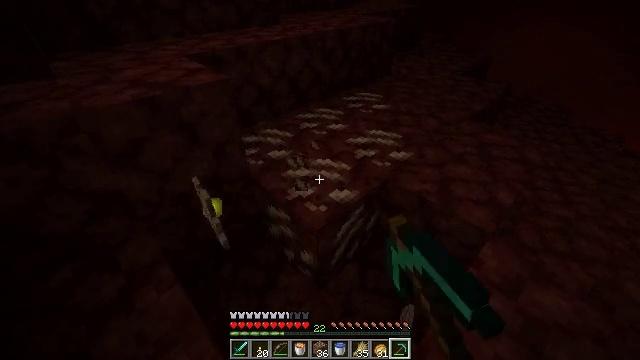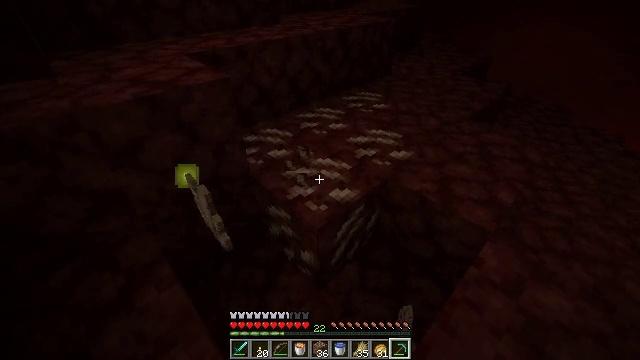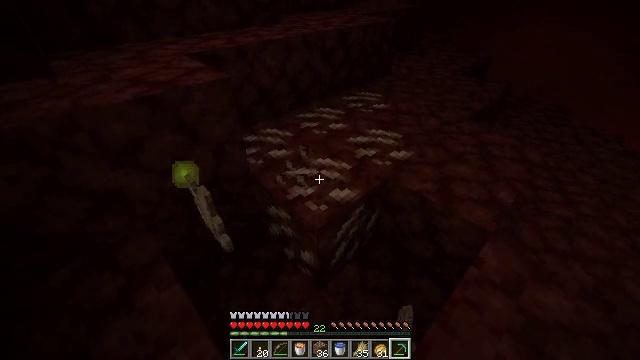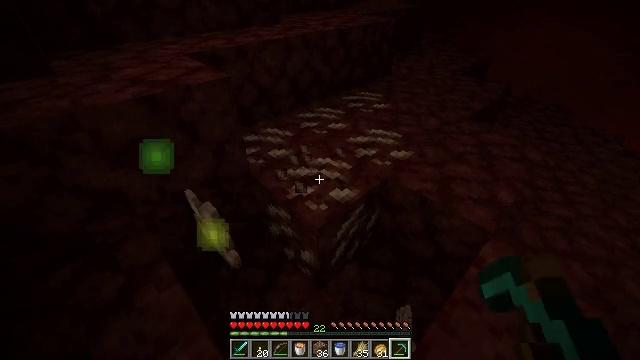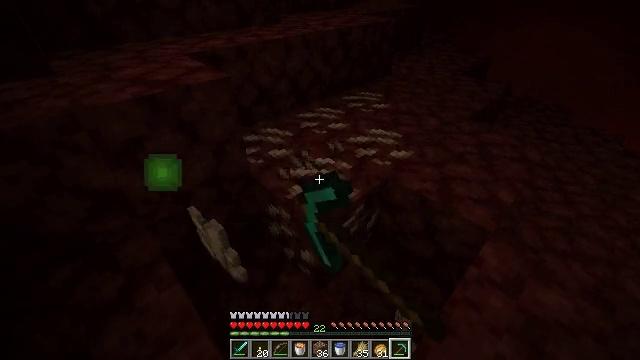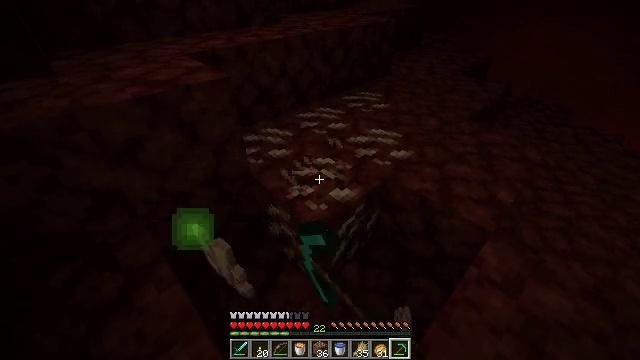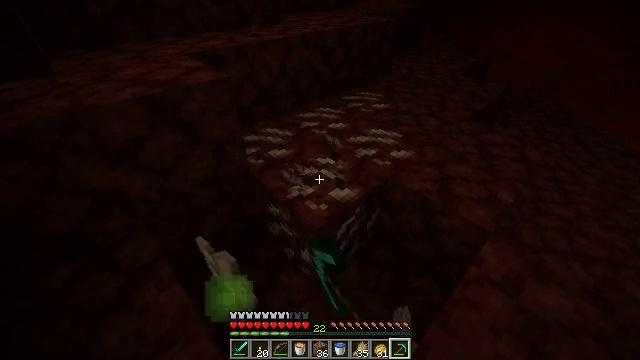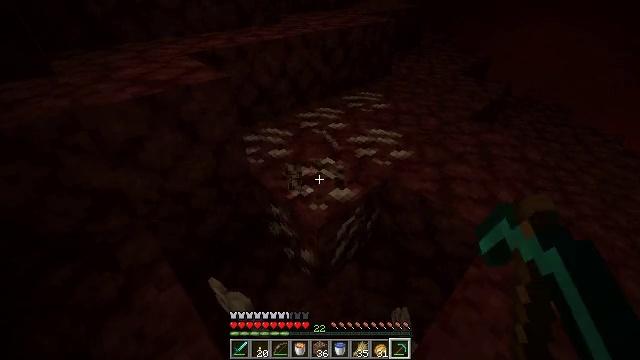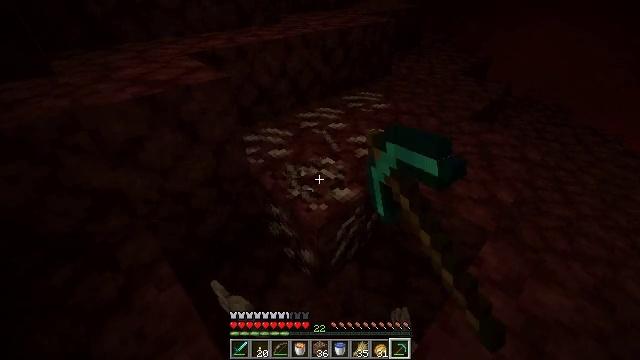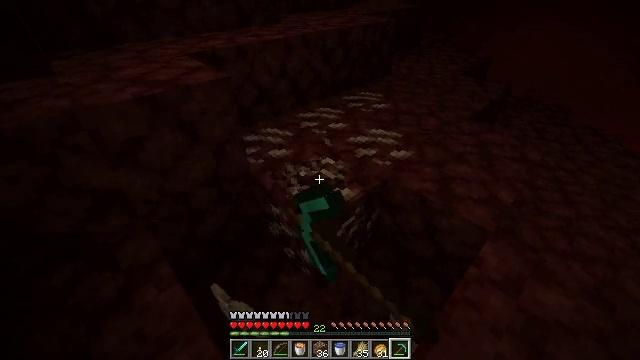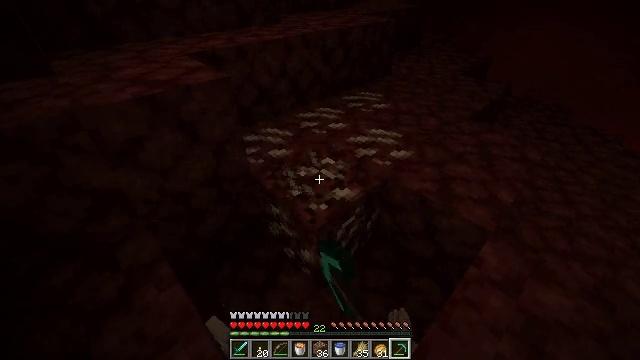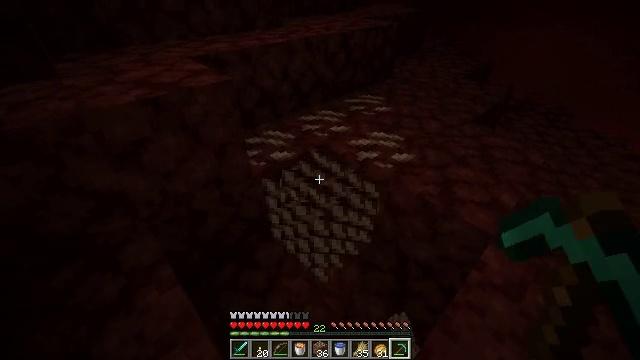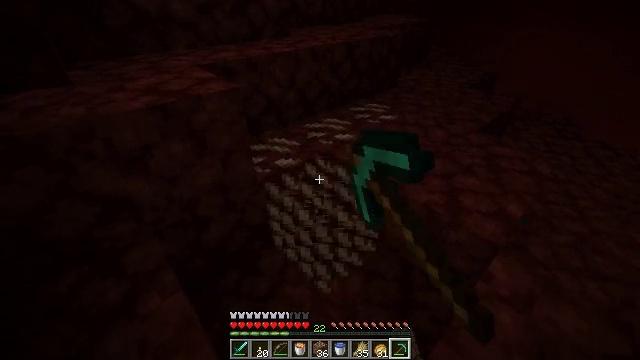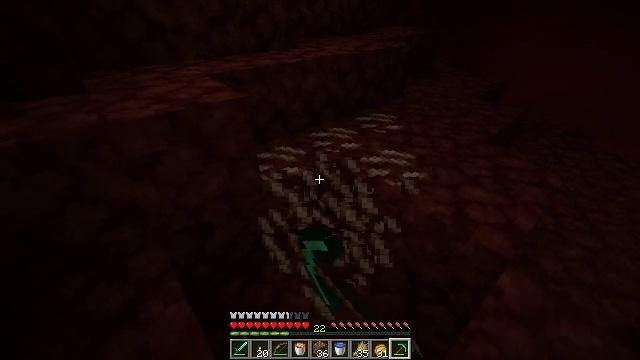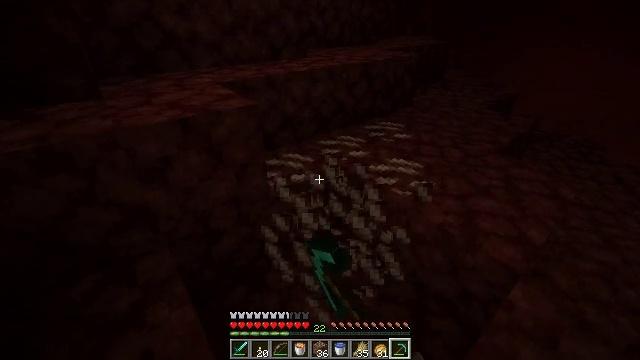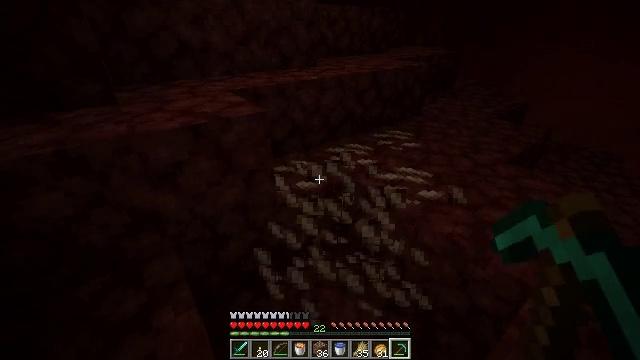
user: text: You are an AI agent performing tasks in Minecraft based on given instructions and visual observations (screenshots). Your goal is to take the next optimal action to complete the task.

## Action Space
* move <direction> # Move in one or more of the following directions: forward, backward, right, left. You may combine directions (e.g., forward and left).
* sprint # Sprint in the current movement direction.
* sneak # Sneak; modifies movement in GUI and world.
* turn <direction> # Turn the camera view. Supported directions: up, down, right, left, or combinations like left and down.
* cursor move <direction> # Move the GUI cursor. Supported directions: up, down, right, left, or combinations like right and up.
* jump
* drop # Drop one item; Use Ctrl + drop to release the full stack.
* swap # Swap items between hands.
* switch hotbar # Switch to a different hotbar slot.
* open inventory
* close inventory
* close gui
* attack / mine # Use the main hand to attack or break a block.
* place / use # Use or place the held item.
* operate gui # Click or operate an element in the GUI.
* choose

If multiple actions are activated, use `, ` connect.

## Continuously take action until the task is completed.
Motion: motion action
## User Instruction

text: Mine nether quartz ore in the Nether.
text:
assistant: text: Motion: attack / mine
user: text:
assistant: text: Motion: attack / mine
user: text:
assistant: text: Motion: attack / mine
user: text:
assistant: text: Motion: attack / mine
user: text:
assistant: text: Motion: attack / mine
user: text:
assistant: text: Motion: attack / mine
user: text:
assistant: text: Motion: attack / mine
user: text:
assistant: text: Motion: attack / mine
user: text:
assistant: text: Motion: attack / mine
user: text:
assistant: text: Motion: attack / mine
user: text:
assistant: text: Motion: attack / mine
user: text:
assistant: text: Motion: turn left and up, attack / mine
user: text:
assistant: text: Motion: turn left and up, attack / mine
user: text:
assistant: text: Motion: turn left and up, attack / mine
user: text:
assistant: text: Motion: turn left and up, attack / mine
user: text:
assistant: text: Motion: attack / mine
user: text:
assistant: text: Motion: attack / mine
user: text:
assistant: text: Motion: attack / mine
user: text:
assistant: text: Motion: attack / mine
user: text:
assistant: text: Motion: attack / mine
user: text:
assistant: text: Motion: attack / mine
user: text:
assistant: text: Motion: attack / mine
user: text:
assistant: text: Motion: attack / mine
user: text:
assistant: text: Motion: attack / mine
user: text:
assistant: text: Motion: attack / mine
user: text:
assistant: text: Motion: attack / mine
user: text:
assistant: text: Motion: attack / mine
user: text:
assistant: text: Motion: attack / mine
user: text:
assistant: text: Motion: attack / mine
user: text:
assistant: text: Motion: attack / mine